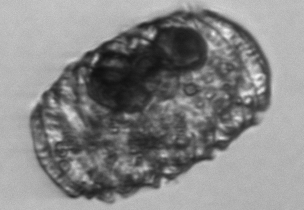
Label: Polykrikos